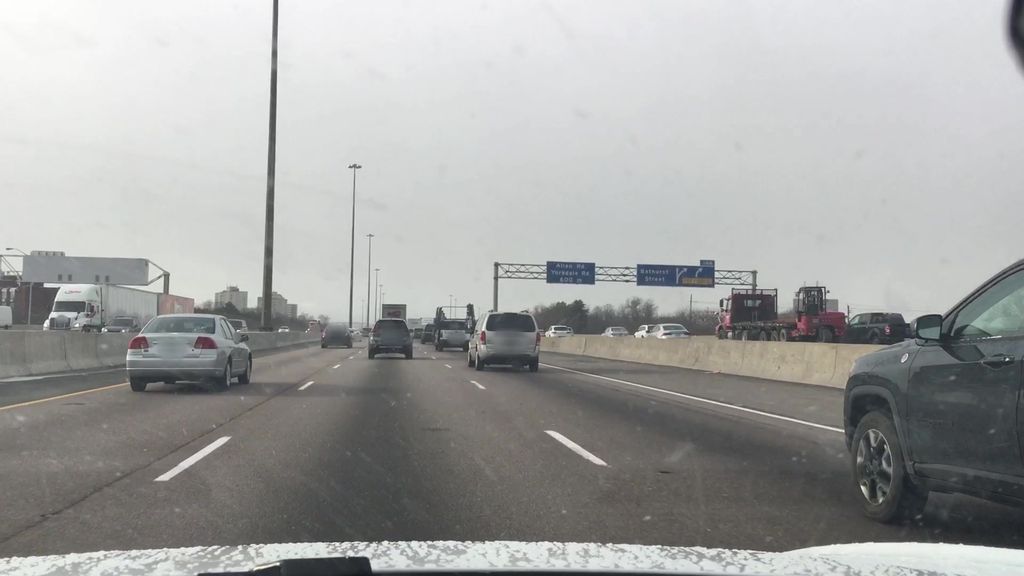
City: toronto